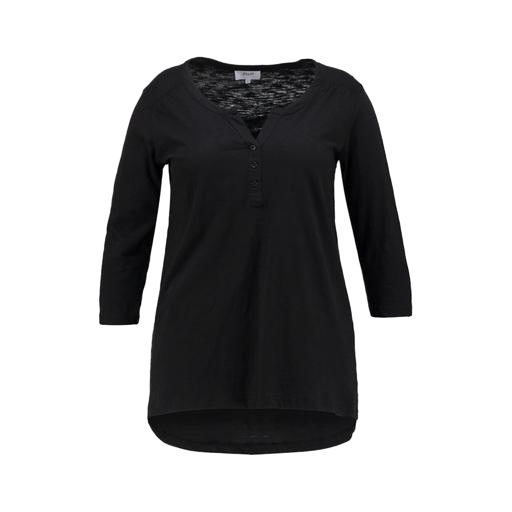
black plus size lace-yoke jersey t-shirt, black plus size printed henley, black three-quarter-sleeve top only macy, white background